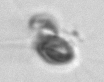
Label: Chaetoceros